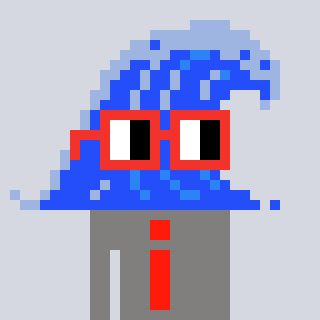
a pixel art character with square red glasses, a wave-shaped head and a bluegrey-colored body on a cool background